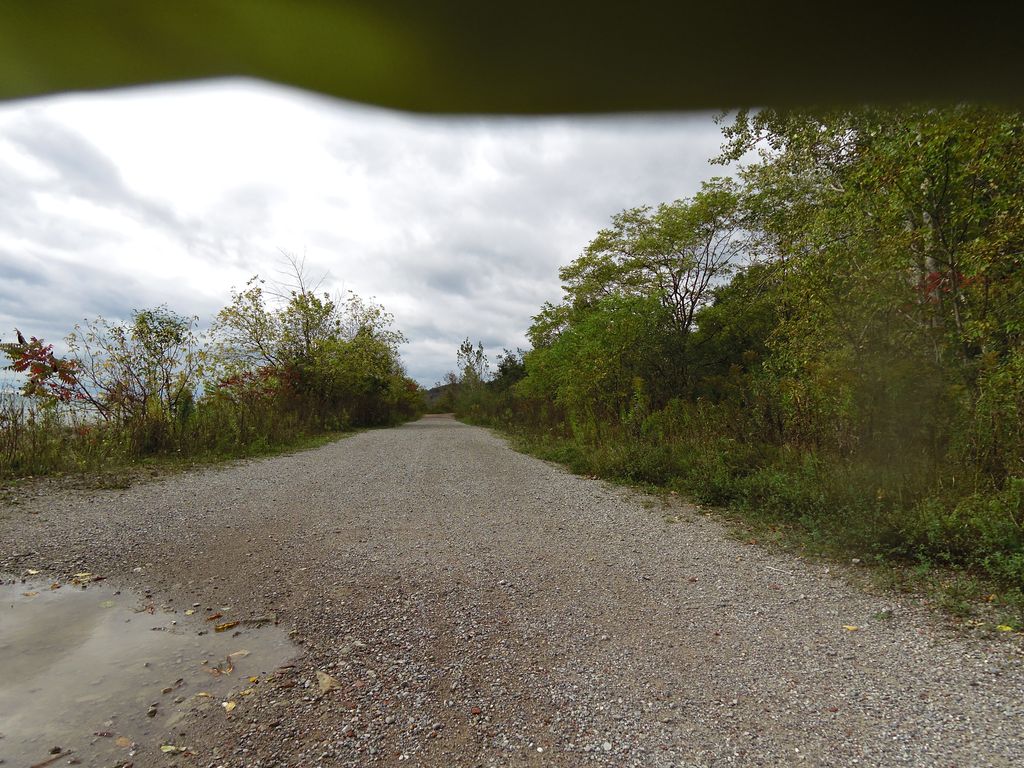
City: toronto